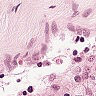
Metastatic tissue present: no